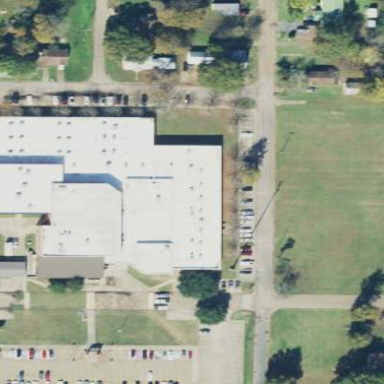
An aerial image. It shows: School building.